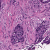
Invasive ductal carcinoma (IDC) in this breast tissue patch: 1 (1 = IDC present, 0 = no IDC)